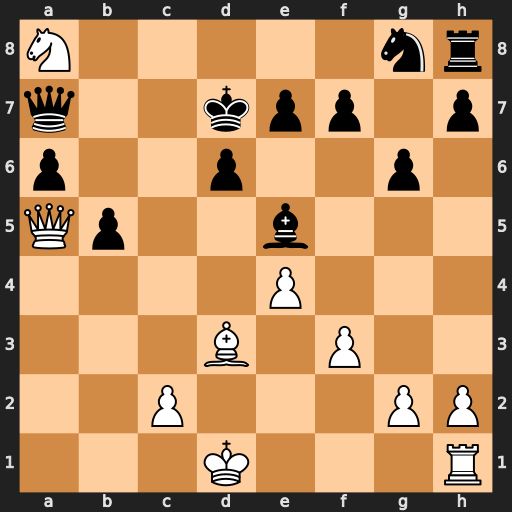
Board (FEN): N5nr/q2kpp1p/p2p2p1/Qp2b3/4P3/3B1P2/2P3PP/3K3R
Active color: w
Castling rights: -
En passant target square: -
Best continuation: Bxb5+ Ke6 Nc7+ Qxc7 Qxc7